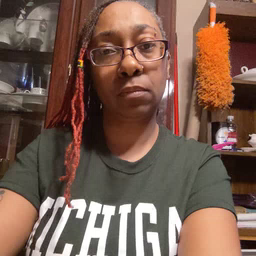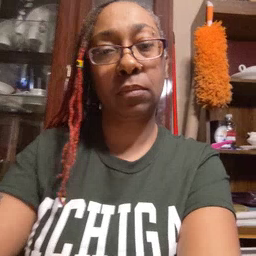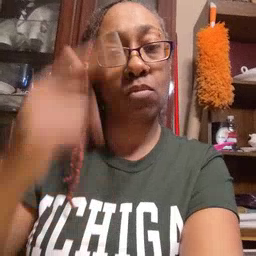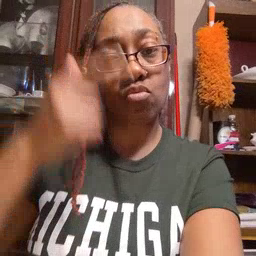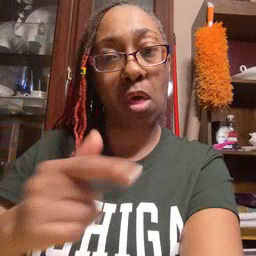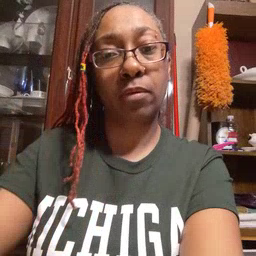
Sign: brother